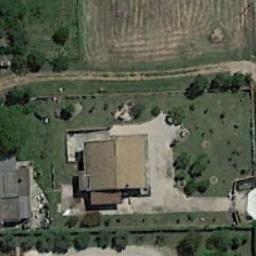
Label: sparse_residential